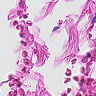
Metastatic tissue present: no